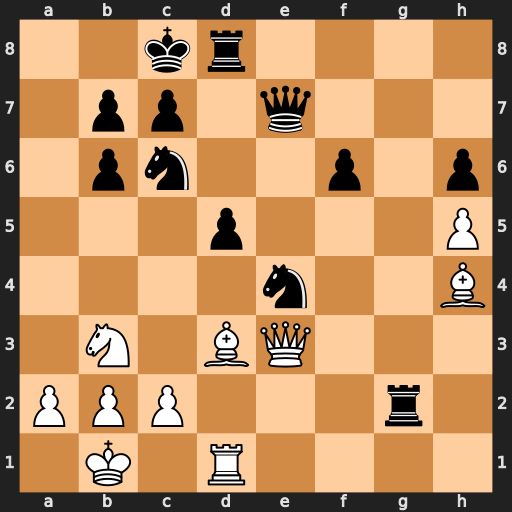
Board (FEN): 2kr4/1pp1q3/1pn2p1p/3p3P/4n2B/1N1BQ3/PPP3r1/1K1R4
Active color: w
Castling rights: -
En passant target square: -
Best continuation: Qh3+ Kb8 Qxg2